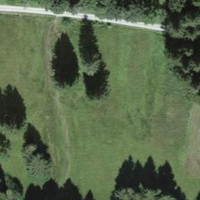
EUNIS habitat code: 44
Species observed at this site:
Milium effusum